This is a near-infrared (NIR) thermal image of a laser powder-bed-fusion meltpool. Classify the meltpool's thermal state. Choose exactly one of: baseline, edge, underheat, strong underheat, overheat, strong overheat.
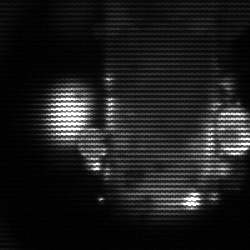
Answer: strong underheat